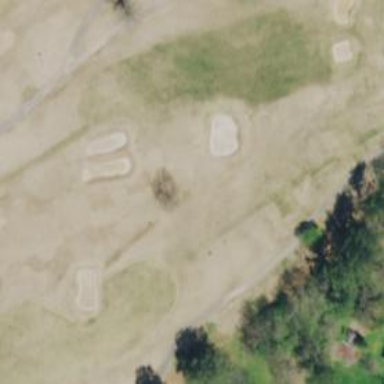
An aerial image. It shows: Golf fairway surrounded by grass.